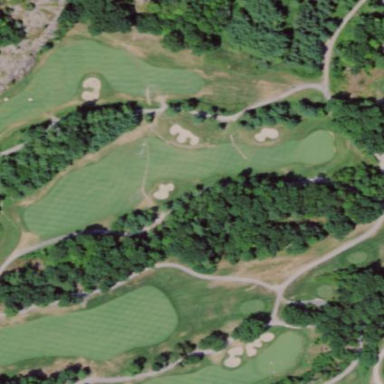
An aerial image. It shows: Grassy area designated as golf fairway.